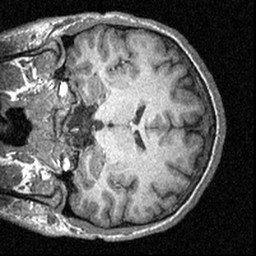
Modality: T1w
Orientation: coronal
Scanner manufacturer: siemens
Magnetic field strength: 3 T
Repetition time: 1.57 s
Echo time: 0.00304 s